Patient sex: M
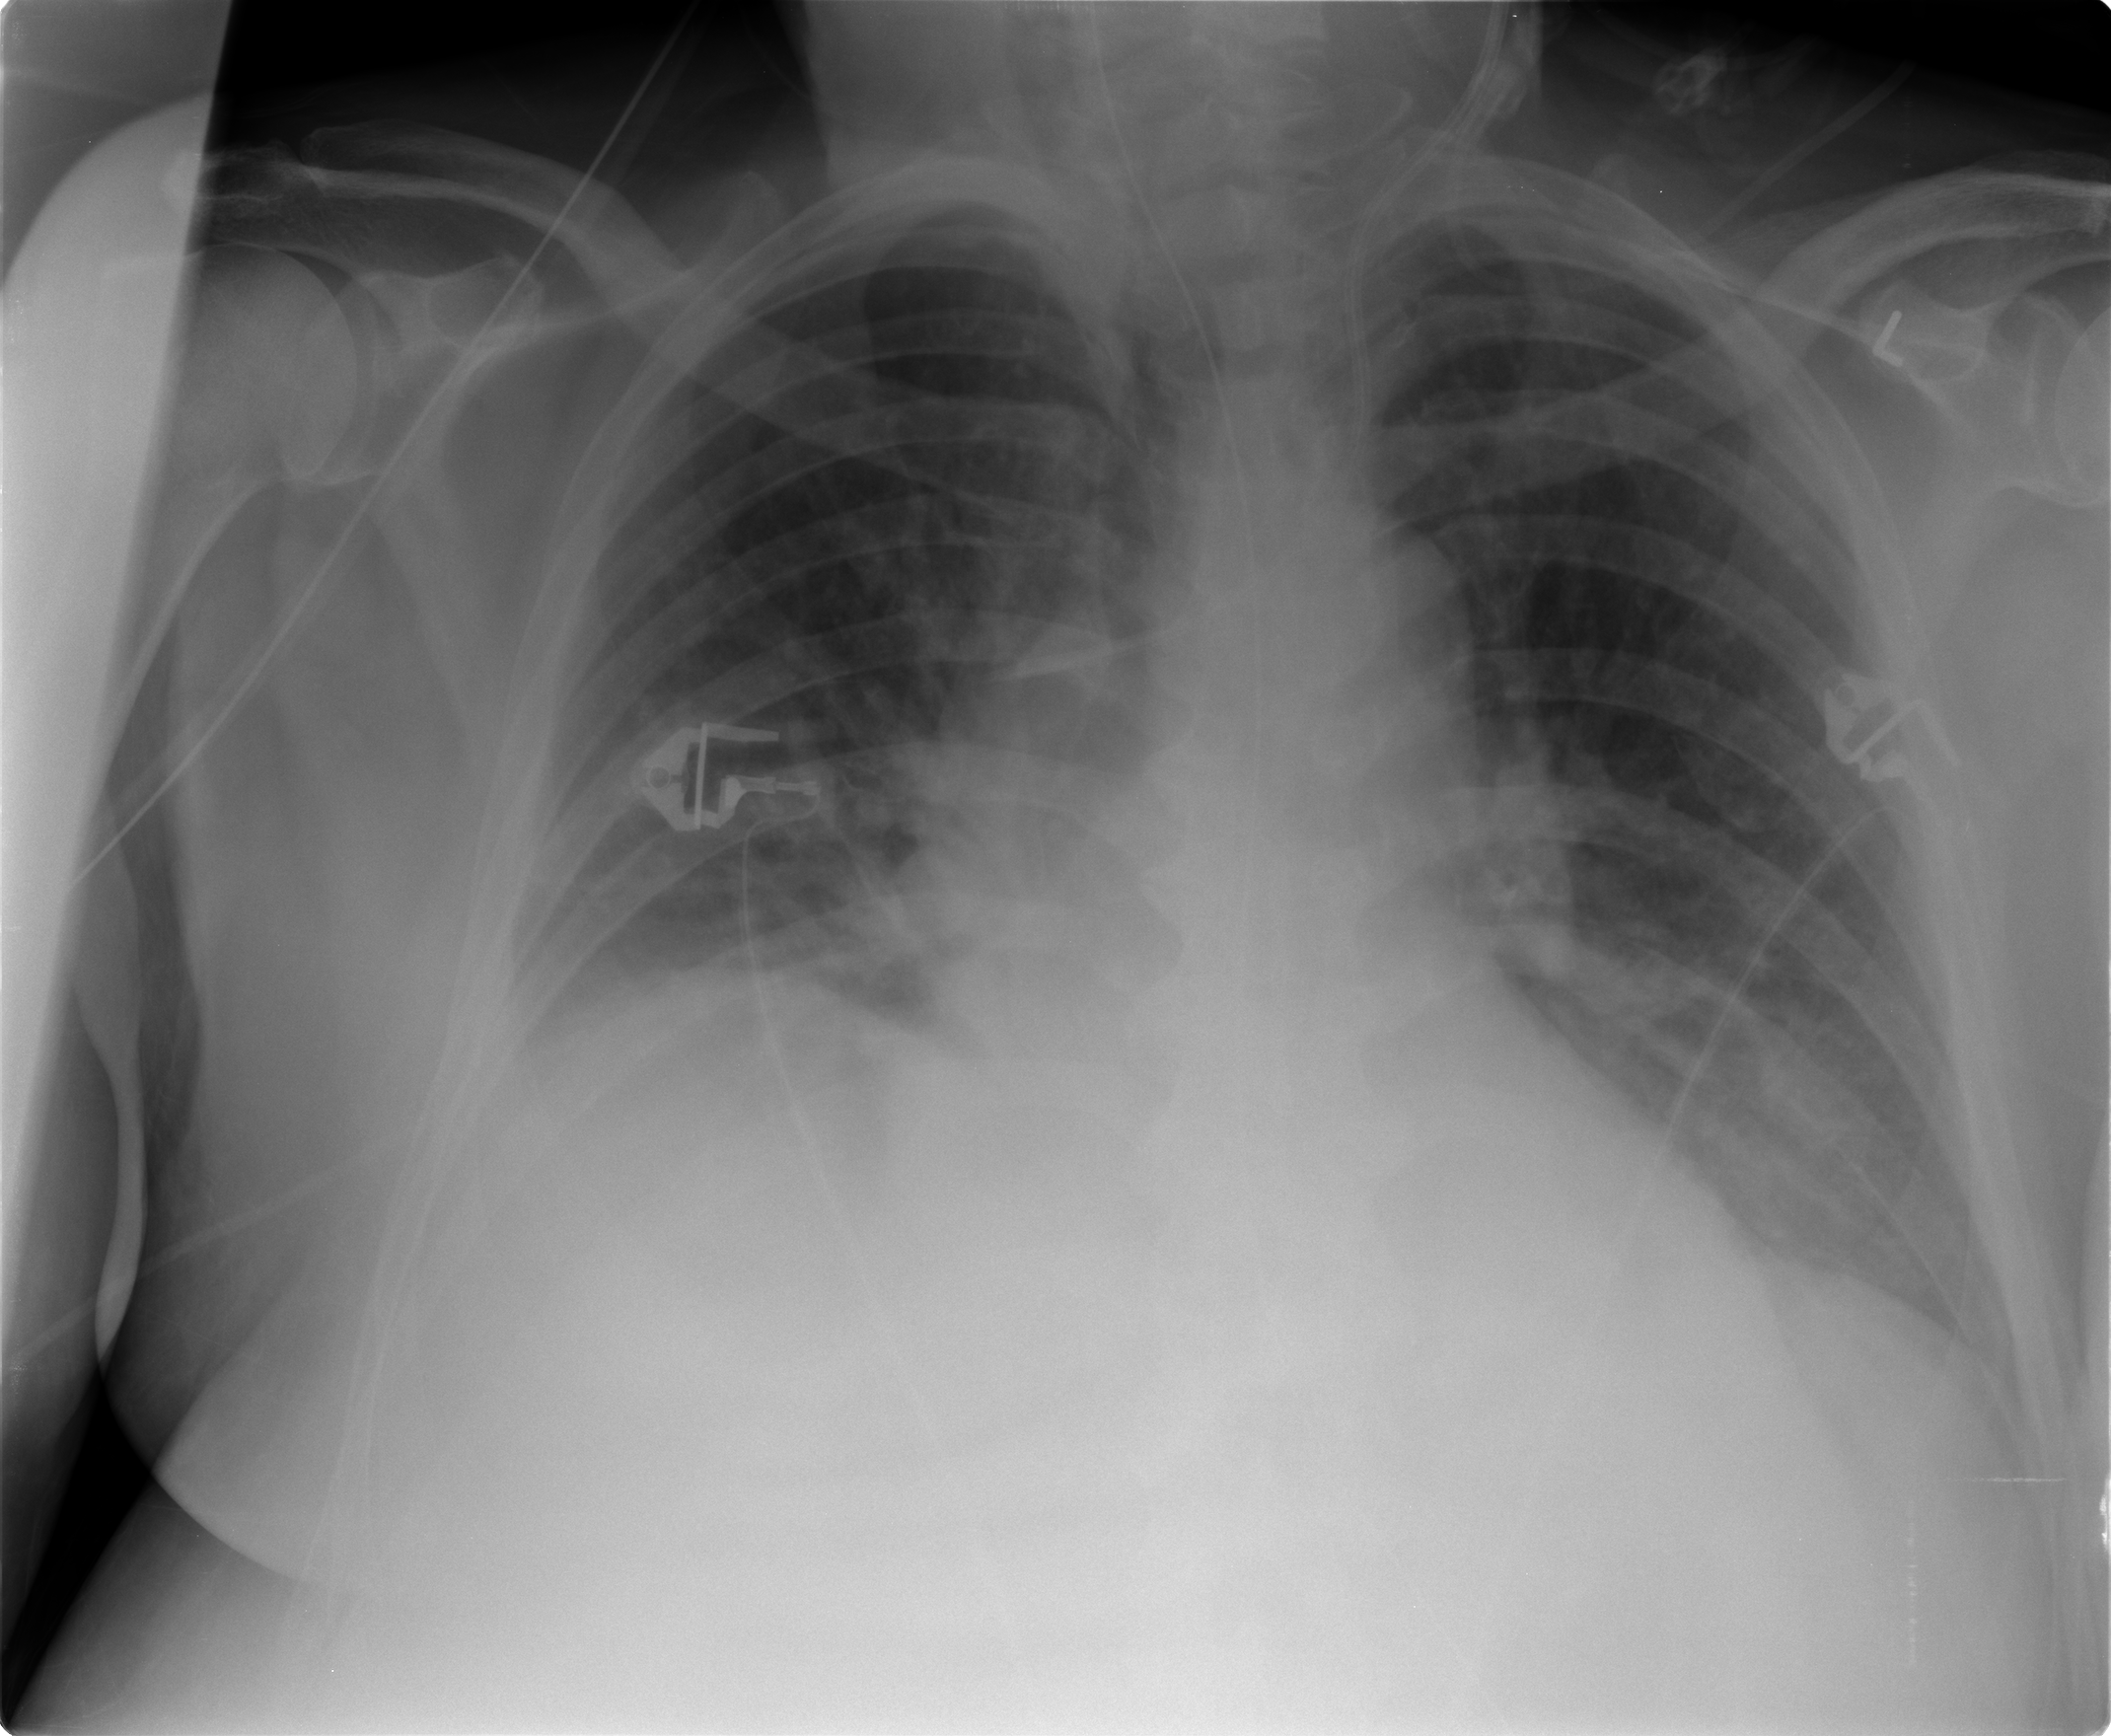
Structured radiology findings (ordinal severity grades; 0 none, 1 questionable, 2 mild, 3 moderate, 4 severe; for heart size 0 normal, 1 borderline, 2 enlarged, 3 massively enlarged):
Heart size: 1
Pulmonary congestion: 3
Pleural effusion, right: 2
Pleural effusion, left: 2
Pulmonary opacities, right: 2
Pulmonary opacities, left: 2
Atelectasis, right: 3
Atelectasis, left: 3